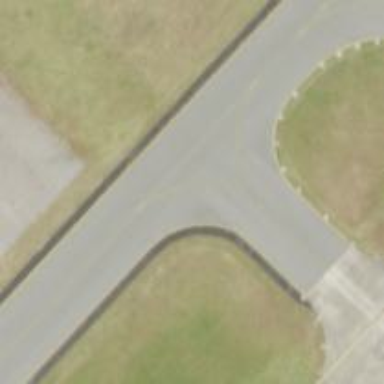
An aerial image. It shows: Image of taxiway at airport.